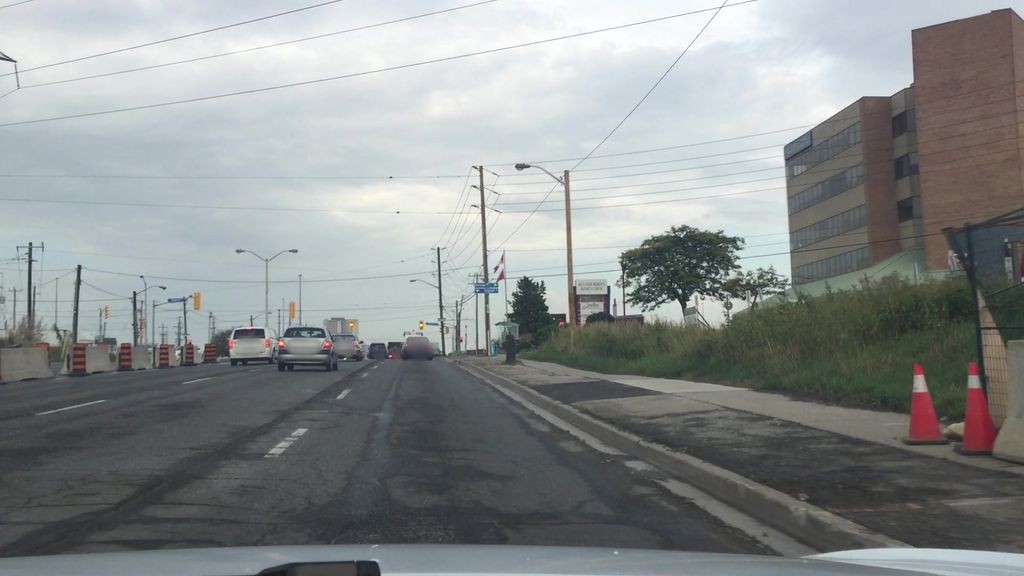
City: toronto